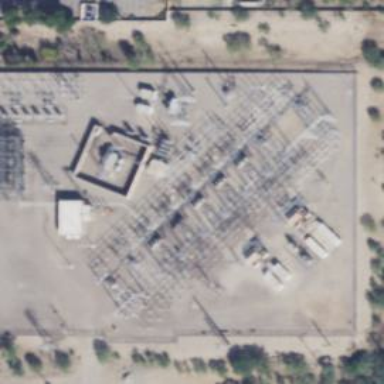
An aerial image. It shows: Switch used for power control.